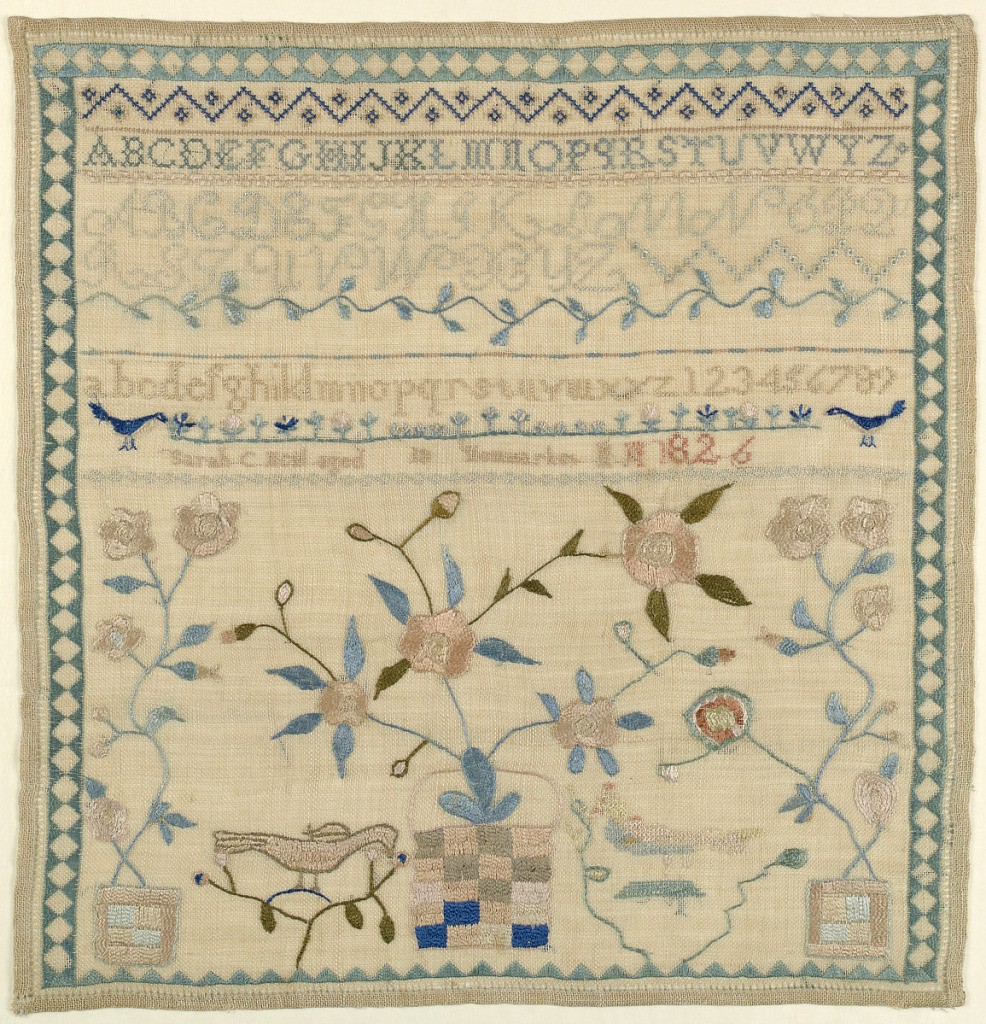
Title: Sampler
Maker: Sarah C. Neal, American
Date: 1826
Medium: silk embroidery on linen foundation Technique: embroidered in cross, satin, and stem stitches on plain weave foundation
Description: Bands of alphabets and numerals with geometric cross borders, and an inscription.
In the lower half, baskets of flowering vines and birds fill the field. With a black and white diamond border.